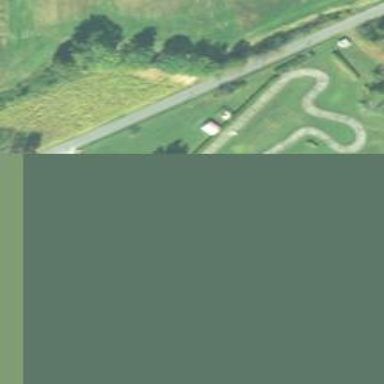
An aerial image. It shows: Motor sport raceway.